Brain MRI, t2w sequence, axial 2D slice.
Patient: age 34, sex F, weight 95 kg, height 1.95 m
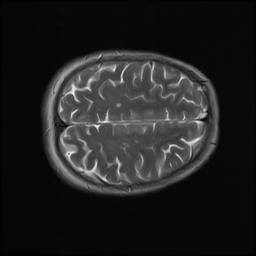